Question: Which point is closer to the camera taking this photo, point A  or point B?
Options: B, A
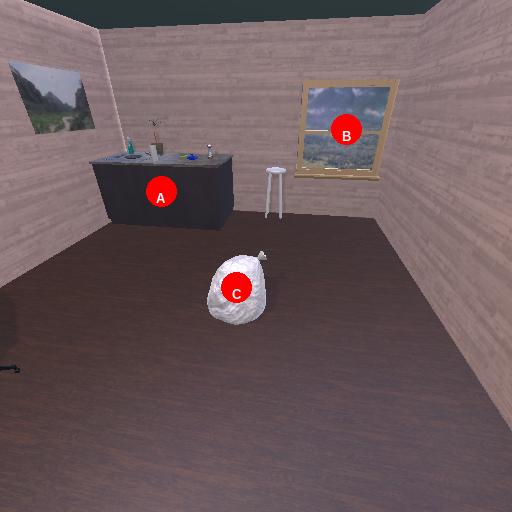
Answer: B